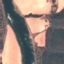
Label: River